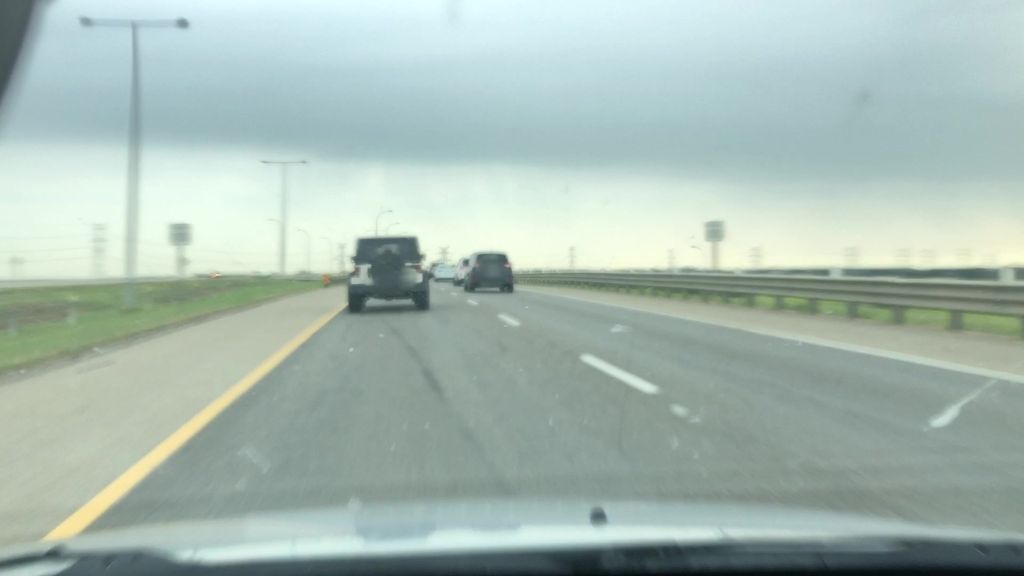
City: edmonton